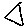
Label: triangle